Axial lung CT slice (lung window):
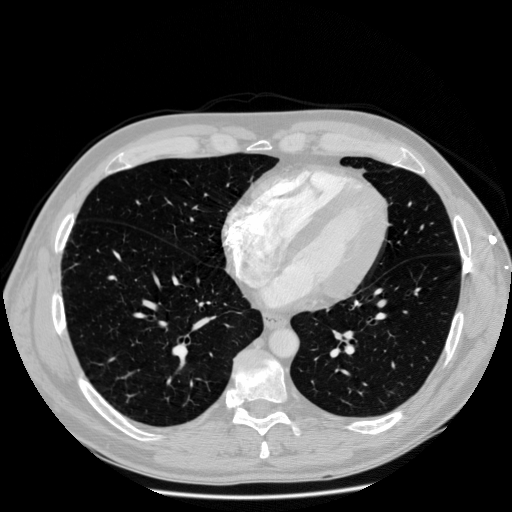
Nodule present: no